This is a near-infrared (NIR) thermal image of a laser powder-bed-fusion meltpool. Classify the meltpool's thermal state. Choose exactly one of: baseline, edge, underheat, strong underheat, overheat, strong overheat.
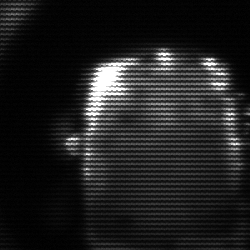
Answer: baseline